Question: We see a different behavior in the MBS and on our iOS and Android devices.
In the Simulator:
- -

On the devices:
-
The implication is that the following call:
'''
WL.Device.getNetworkInfo(function (networkInfo) {
alert (networkInfo.ipAddress);
}
);
'''
- 'undefined'-
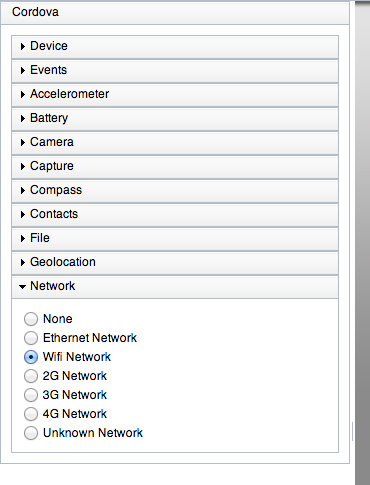
Answer: I'm not sure why this works (and not works) in the MBS, but please do note that the 'WL.Device.getNetworkInfo' API method is <URL>.